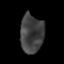
Tissue: prostate
Cell type: T cells
Senescence score: 0.7684
Nuclear area (px): 876
Mean DAPI intensity: 64.938